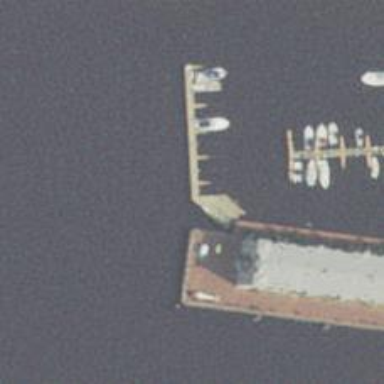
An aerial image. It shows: Man-made pier.